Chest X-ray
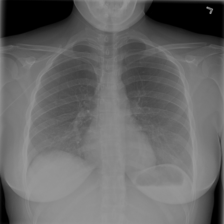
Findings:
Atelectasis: positive
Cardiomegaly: negative
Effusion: negative
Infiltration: negative
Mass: negative
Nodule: negative
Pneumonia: negative
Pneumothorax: negative
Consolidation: negative
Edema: negative
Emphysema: negative
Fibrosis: negative
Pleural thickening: negative
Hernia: negative